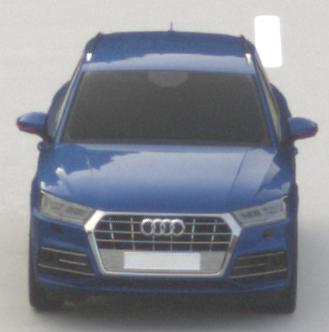
Make: Audi
Model: Q5 45 TFSI
Detailed model: Q5 (FY)
Model produced from: 2019/01
Model produced until: 2019/05
Doors: 5
Color: blue
Road condition: dry road
Daytime: morning or afternoon
Contrast: low contrast